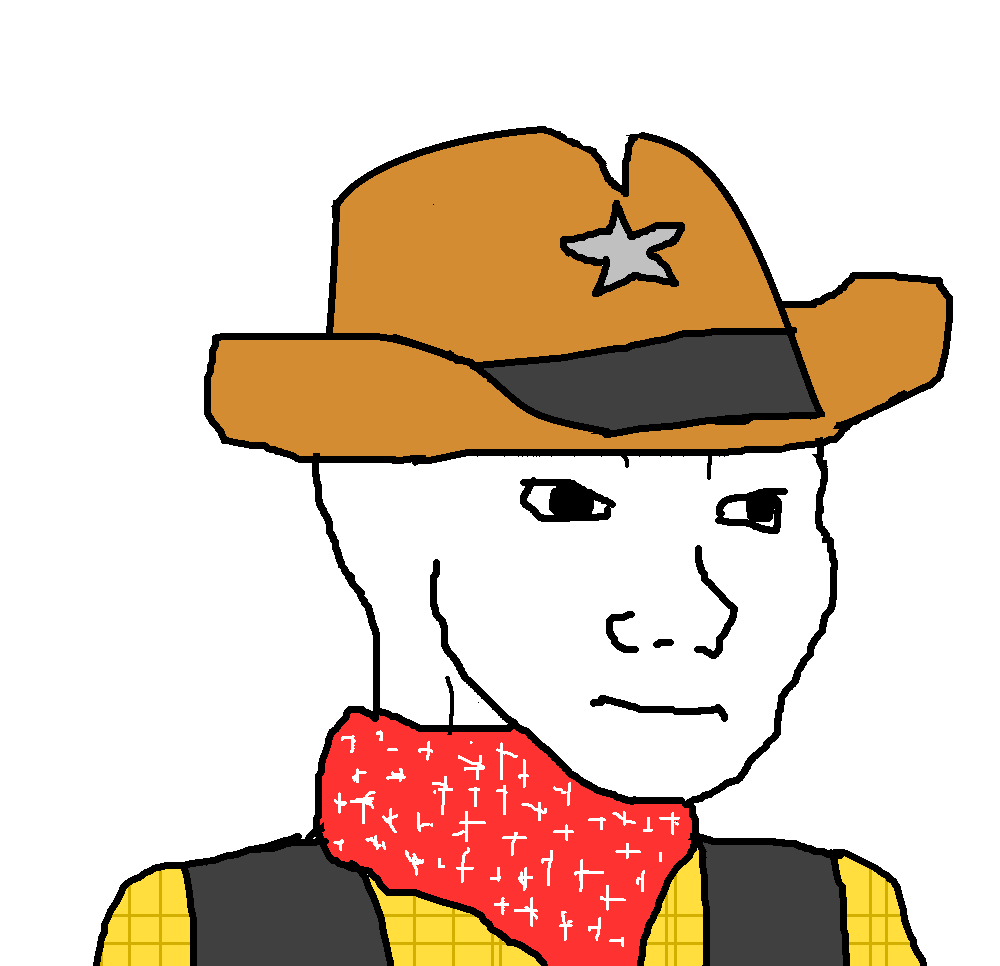
Label: 5_Doomer